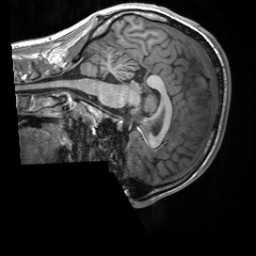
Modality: T1w
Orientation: sagittal
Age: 21
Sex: male
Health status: healthy
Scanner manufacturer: siemens
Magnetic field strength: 3 T
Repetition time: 2 s
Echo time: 0.00232 s